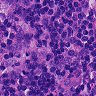
Metastatic tissue present: no